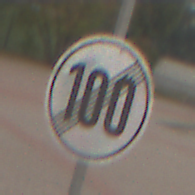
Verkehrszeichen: EndeGeschwindigkeit100
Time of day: MorningAfternoon
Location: Outdoor (Suburban)
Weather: Overcast
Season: NotSpecified
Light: Natural